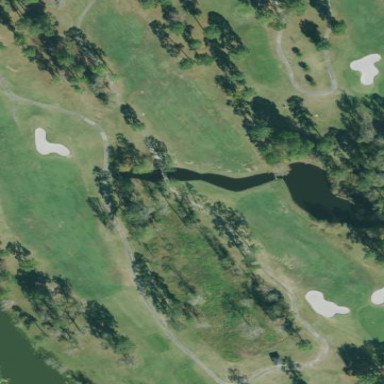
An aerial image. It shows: Golf fairway surrounded by grass.